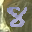
Label: 8